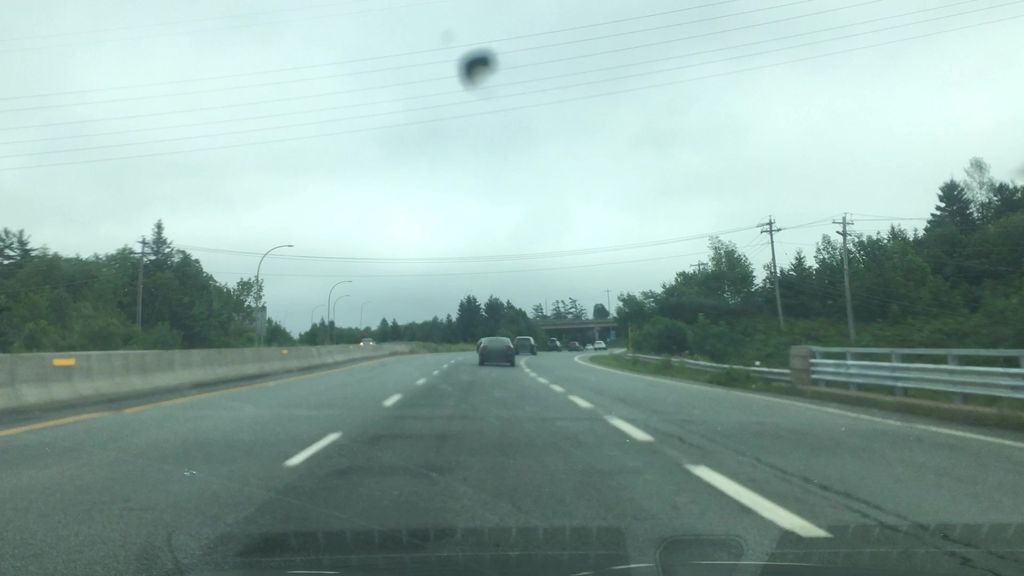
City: halifax